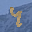
Label: 4